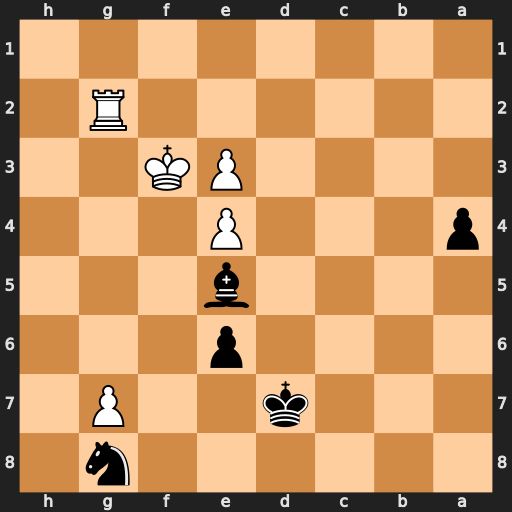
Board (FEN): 6n1/3k2P1/4p3/4b3/p3P3/4PK2/6R1/8
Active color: b
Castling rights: -
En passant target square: -
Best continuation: a3 Ra2 Bb2